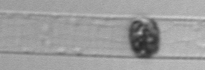
Label: Dactyliosolen_blavyanus